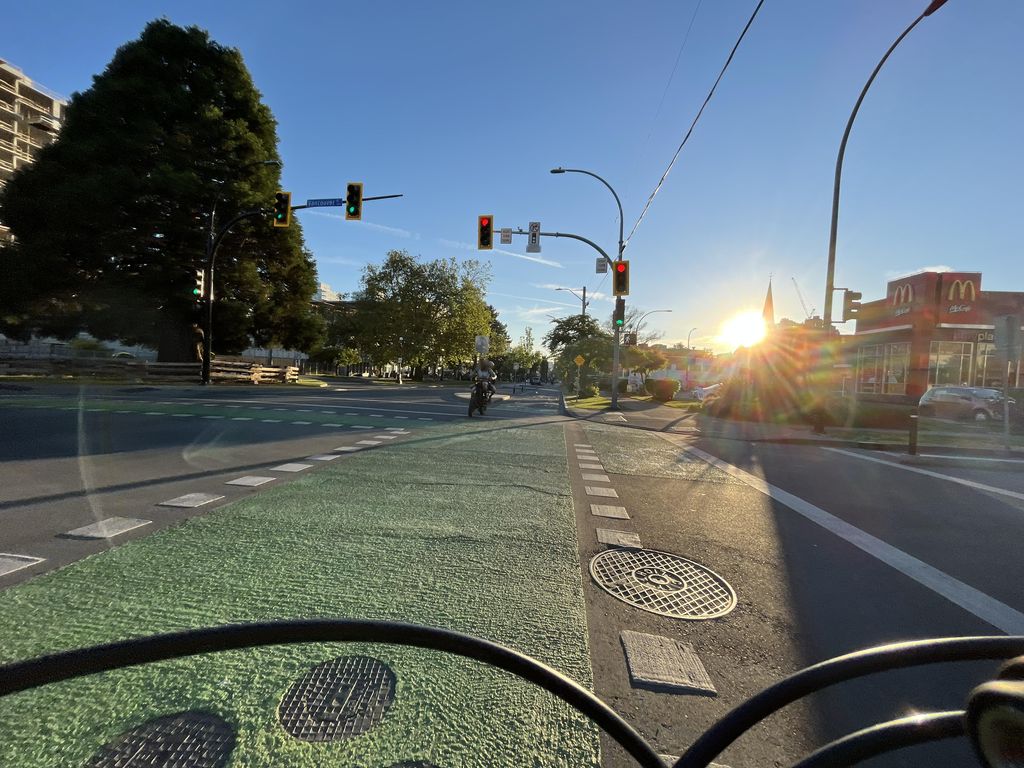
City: victoria